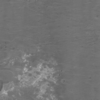
Label: not_dusty